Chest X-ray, AP view. Patient: 60 years old, sex M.
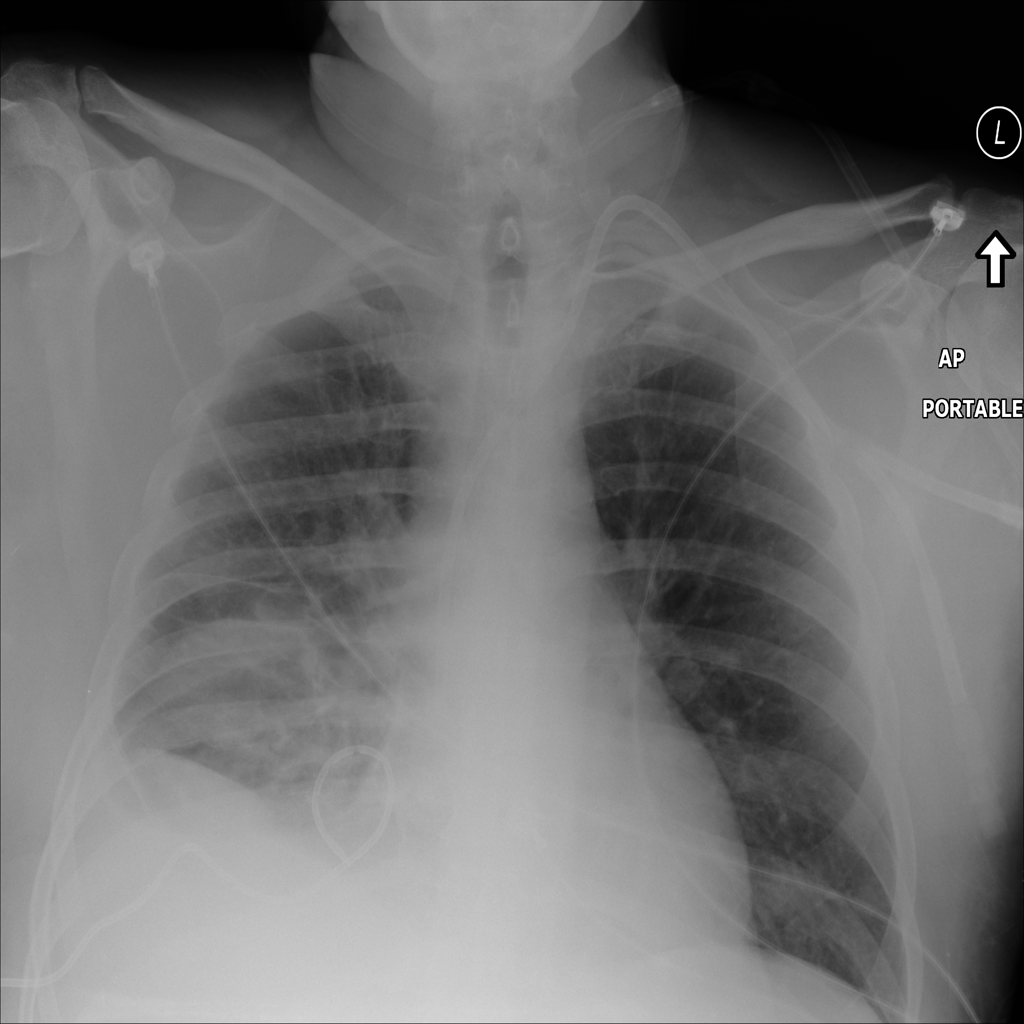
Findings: Effusion